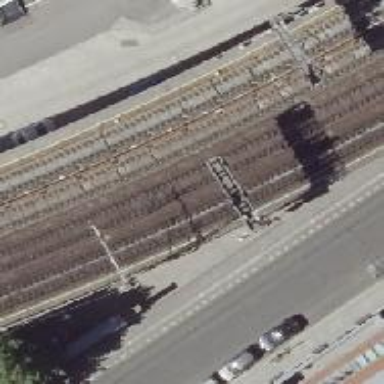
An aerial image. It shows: Railway signal.